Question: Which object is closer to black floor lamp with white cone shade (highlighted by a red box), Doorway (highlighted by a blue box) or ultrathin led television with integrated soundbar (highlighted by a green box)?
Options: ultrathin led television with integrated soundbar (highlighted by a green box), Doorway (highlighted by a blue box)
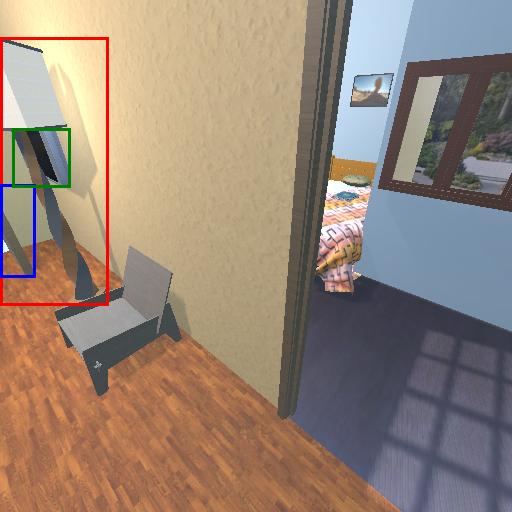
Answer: ultrathin led television with integrated soundbar (highlighted by a green box)